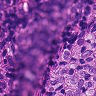
Metastatic tissue present: yes